Question: Since today in the morning I am searching for an add on for chrome or firefox which shows me the border lines(height, width) of page, so that i can test my page by resizing and watching its heights and widths in border lines.
i tried, 'window resizer', 'Web Developer' and a bunch of others.. but they dont show me dynamically the borders of page in pixels during resize.
i hope, i explained it clearly
example:
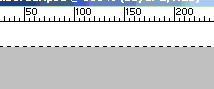
Answer: In Chrome, there is a "gear" icon to the bottom right of the development tools (right-click on any element, then "Inspect Element") that opens up the general settings. Just check "Show Rulers" in the "Elements" section, then hover on elements in the HTML code in the Elements pane.